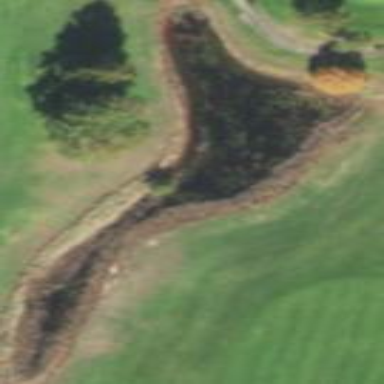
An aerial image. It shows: Water hazard in golf course. The hazard is natural water feature.